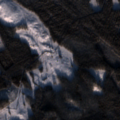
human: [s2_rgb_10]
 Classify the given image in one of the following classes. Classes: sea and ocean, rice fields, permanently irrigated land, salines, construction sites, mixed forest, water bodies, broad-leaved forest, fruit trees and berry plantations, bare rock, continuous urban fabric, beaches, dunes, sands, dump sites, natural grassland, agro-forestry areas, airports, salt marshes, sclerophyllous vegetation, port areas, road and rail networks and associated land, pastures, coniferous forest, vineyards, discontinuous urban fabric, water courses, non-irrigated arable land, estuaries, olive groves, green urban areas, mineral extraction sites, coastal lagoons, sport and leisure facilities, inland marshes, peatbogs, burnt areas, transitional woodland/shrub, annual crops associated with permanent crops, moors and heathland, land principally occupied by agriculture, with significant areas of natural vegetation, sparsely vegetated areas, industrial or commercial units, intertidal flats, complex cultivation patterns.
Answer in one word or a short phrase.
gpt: coniferous forest, mixed forest, transitional woodland/shrub